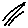
Label: line